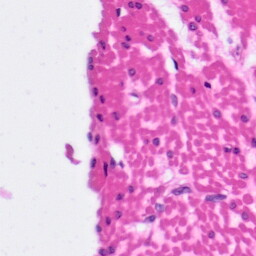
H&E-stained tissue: Pancreatic